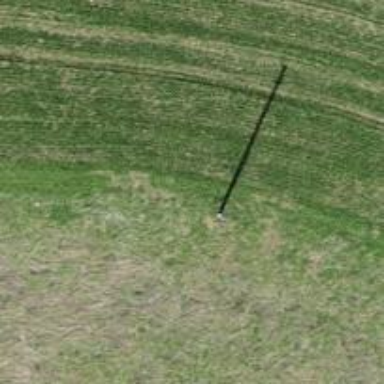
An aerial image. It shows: Power pole.